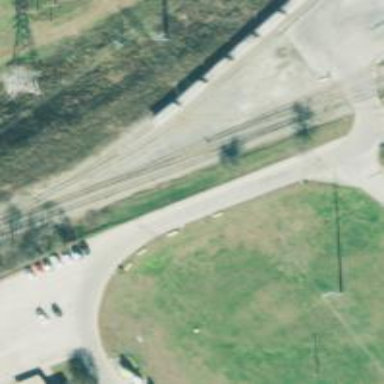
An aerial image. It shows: Rail spur service.